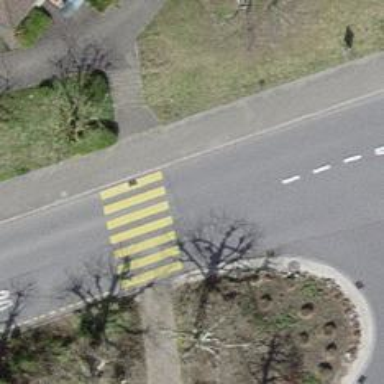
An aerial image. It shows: Marked crossing on the road.